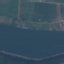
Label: River